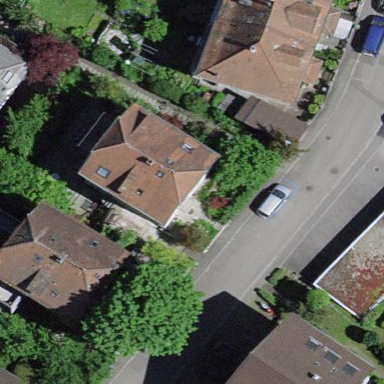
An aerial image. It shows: Simple house.